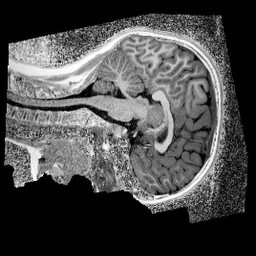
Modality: UNIT1_denoised
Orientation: sagittal
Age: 11
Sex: female
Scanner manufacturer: siemens
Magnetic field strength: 3 T
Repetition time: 4 s
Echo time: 0.00299 s